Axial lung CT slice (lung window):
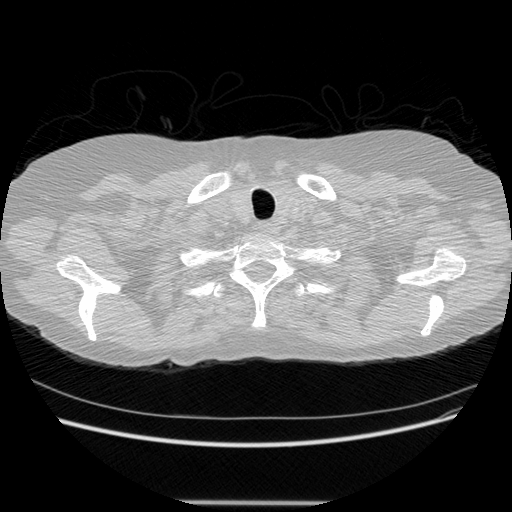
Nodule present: no